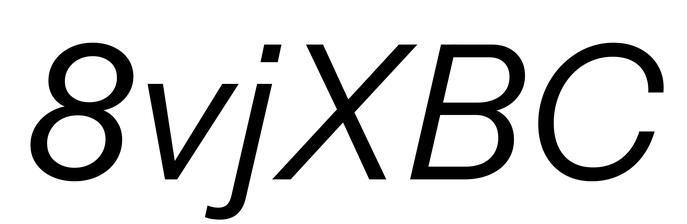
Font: InstrumentSans-Italic_Italic